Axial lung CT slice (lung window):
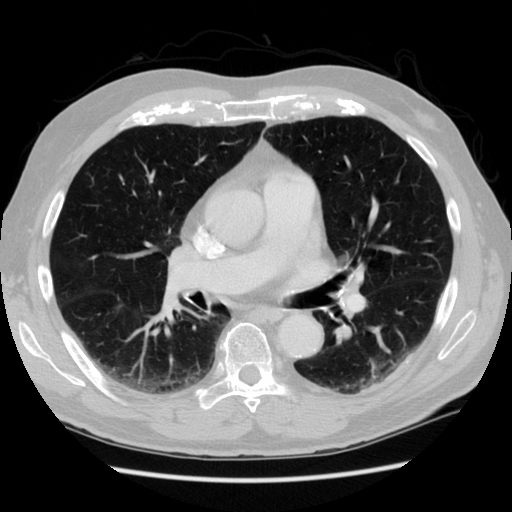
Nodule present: no